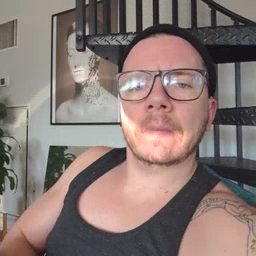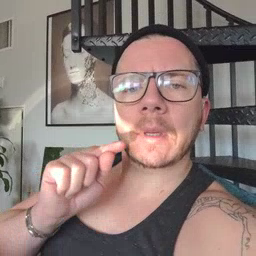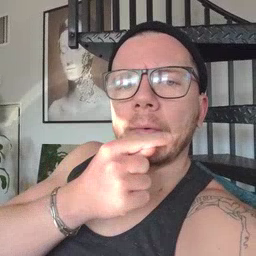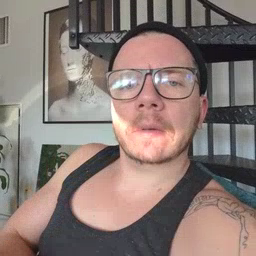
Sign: carrot